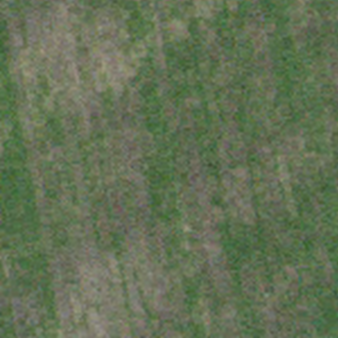
Label: other